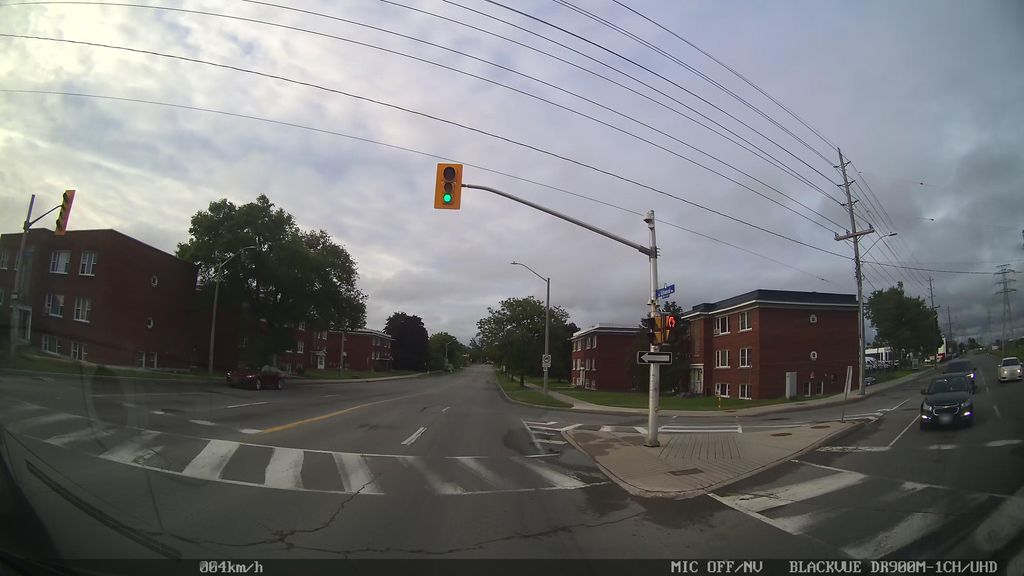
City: ottawa-gatineau